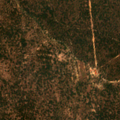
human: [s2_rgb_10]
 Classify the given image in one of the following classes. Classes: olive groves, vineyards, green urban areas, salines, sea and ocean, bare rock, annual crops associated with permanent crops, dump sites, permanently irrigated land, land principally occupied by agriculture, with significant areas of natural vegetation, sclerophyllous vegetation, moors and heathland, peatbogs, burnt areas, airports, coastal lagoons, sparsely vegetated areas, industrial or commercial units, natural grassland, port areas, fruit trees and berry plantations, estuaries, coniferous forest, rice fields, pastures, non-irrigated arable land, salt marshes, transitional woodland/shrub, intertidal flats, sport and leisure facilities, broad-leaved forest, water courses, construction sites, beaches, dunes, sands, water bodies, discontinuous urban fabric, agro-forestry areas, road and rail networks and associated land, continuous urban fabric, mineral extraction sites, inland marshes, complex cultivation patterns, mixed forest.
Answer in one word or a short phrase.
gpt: broad-leaved forest, coniferous forest